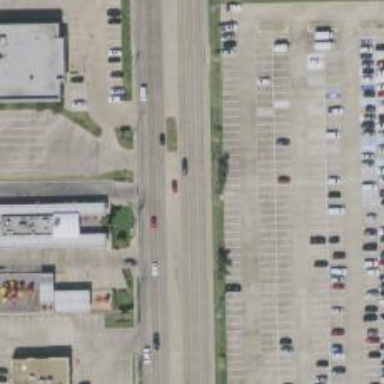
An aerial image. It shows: Secondary link road.